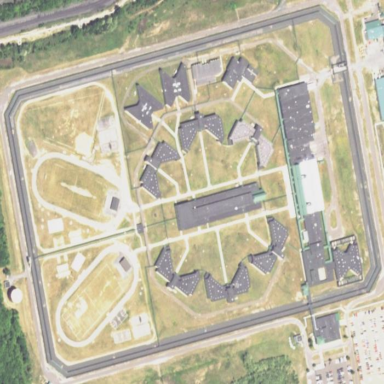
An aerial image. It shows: Prison enclosed by fence.